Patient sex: F
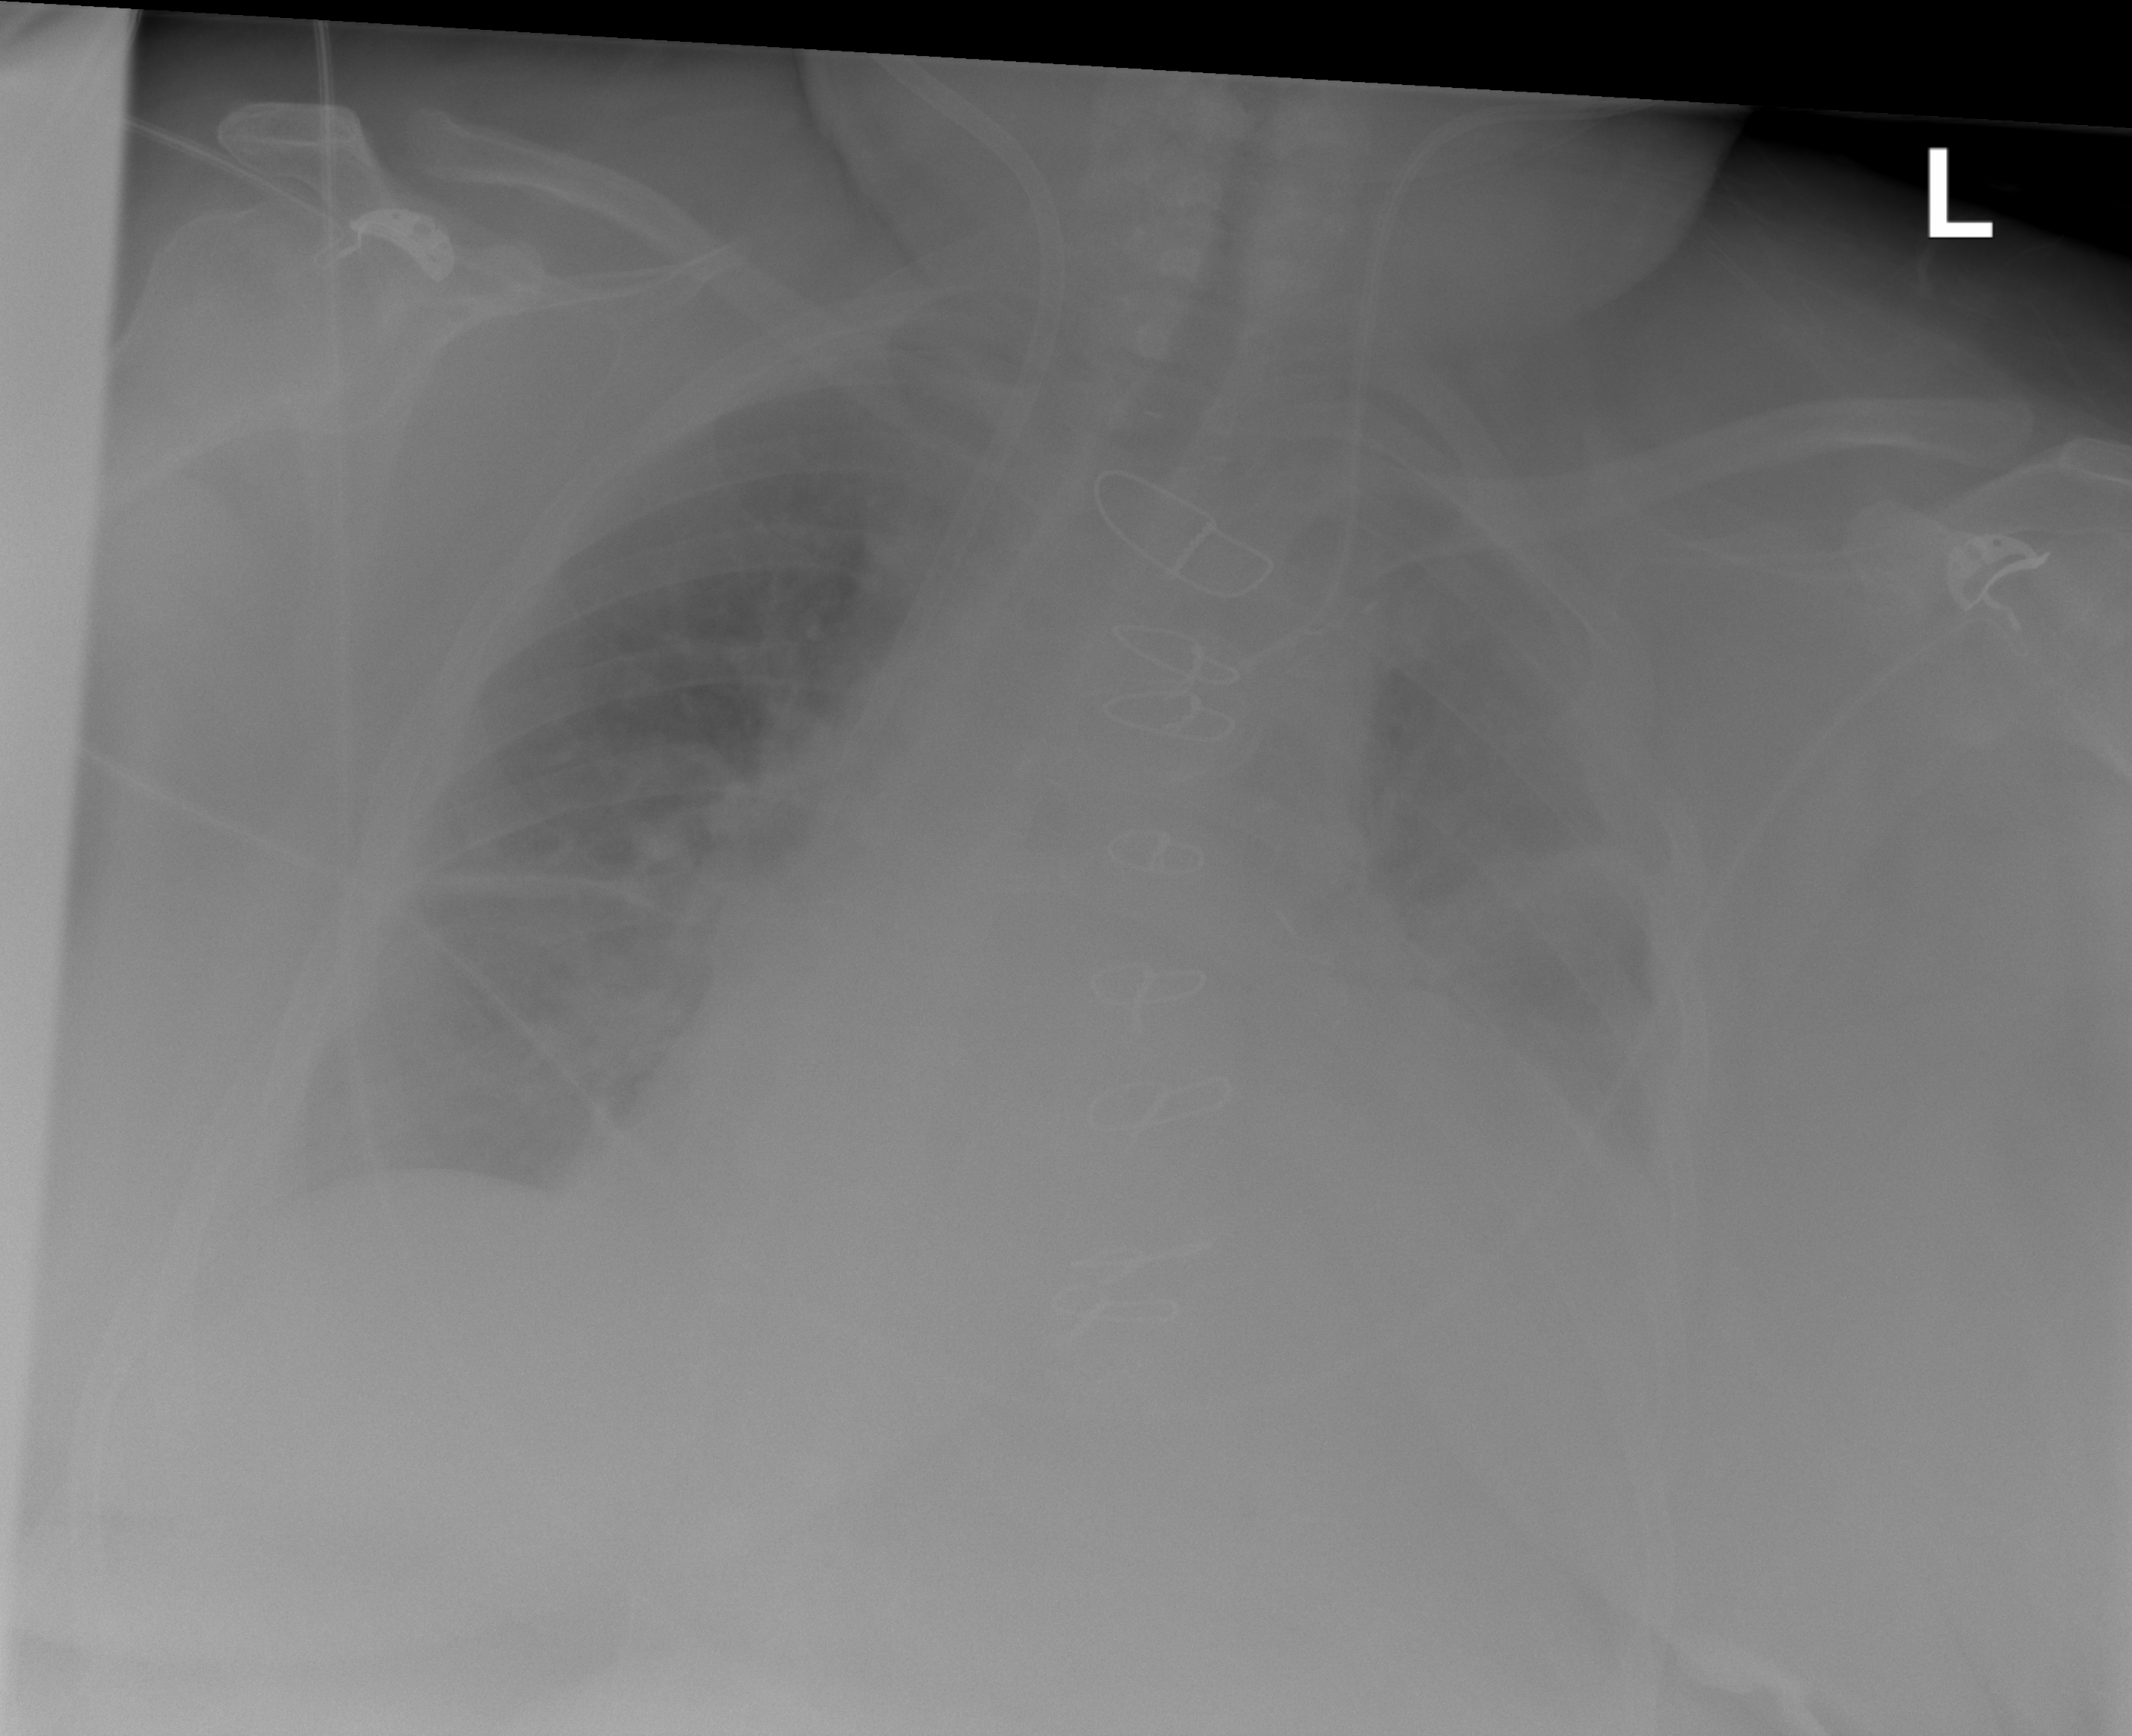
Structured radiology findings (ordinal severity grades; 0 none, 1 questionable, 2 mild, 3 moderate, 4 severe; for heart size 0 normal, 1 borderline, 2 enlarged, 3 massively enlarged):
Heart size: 2
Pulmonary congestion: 2
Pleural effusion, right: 2
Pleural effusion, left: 2
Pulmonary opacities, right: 0
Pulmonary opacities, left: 0
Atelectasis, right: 2
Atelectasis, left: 3